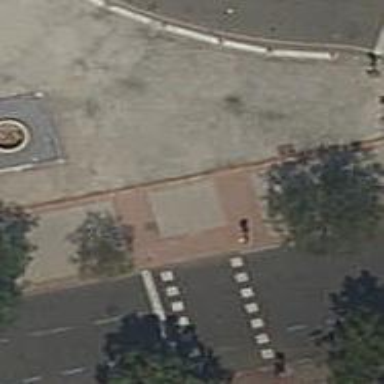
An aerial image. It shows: Footway surfaced with paving stones.